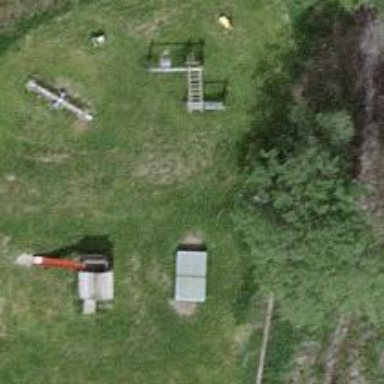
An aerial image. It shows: Playground area for leisure activities on the land.